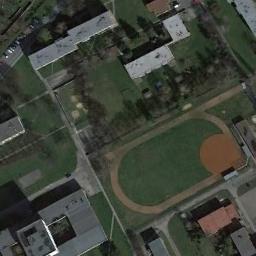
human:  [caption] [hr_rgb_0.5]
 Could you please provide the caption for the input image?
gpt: The ground track field is surrounded by some buildings and trees .

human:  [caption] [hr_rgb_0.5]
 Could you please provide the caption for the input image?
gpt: There are many buildings next to the ground track field .

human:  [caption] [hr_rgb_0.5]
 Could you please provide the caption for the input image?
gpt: The track in the field is not colored .

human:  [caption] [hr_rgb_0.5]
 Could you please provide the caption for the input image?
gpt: A track and field is built in the middle of a residential area, Surrounded by a lot of vegetation .

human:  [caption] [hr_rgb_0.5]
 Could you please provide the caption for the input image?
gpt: There are some gray buildings around the ground track field .